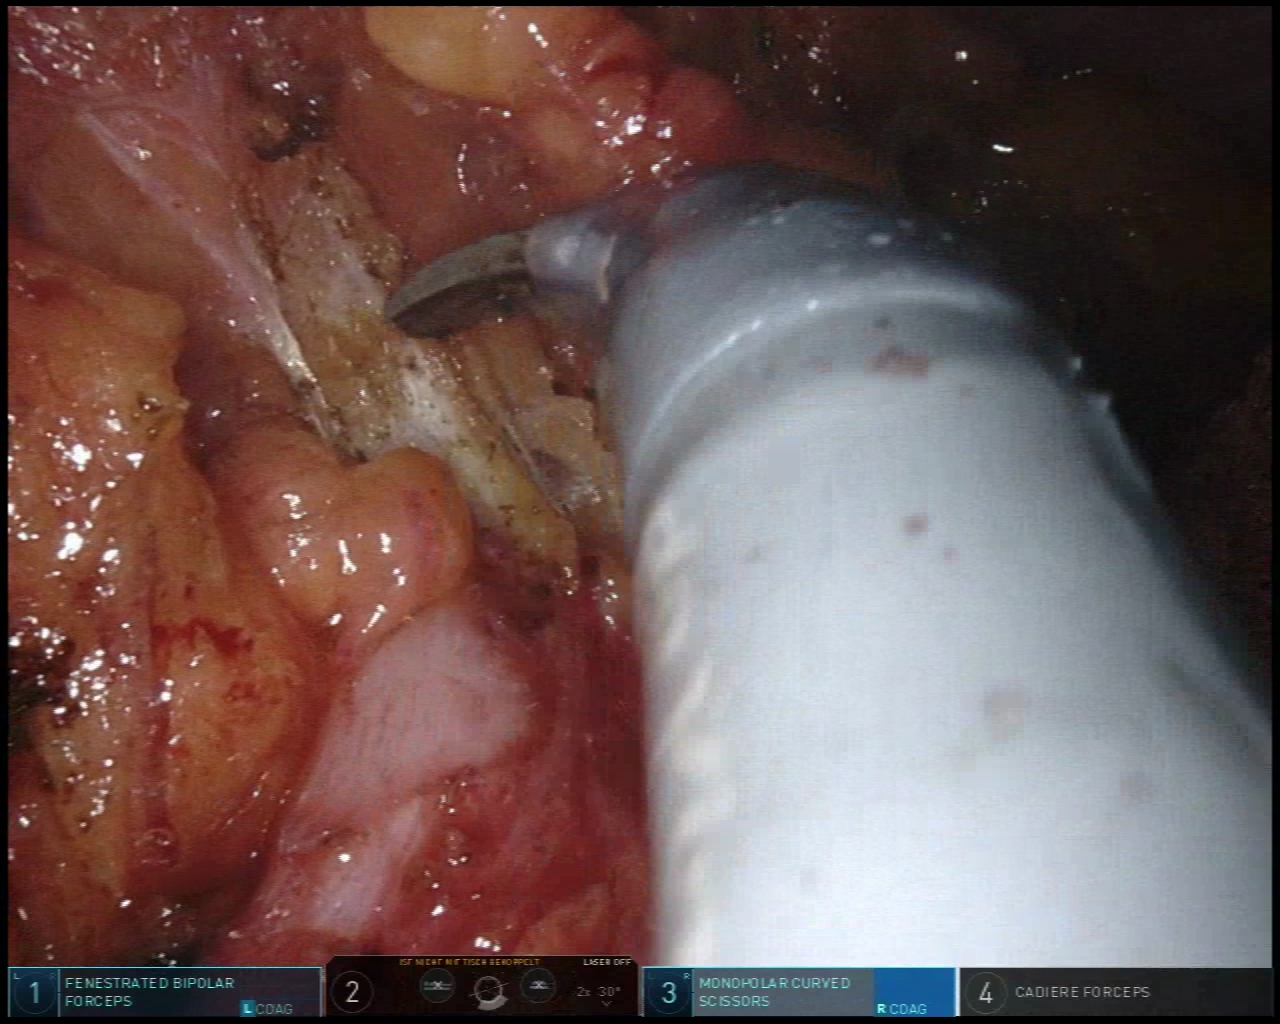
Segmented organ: stomach
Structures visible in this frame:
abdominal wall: no
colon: no
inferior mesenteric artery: no
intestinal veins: no
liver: no
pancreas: no
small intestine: no
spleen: yes
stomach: yes
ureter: no
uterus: no
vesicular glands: no